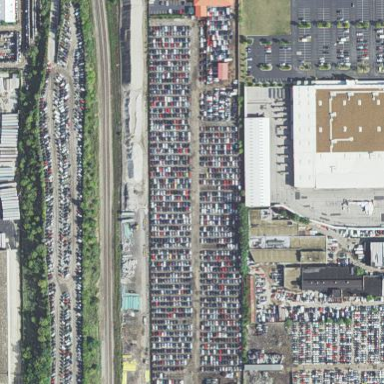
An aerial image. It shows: Industrial area designated as auto wrecker yard.